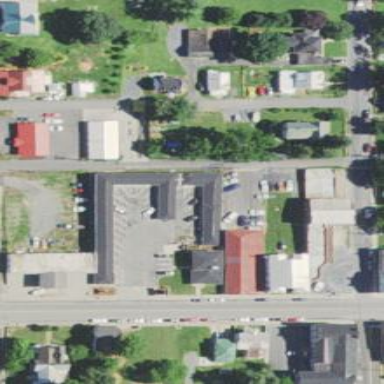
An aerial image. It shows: Motel building.